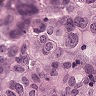
Metastatic tissue present: yes